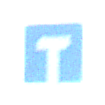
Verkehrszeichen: Sackgasse
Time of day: SunriseSunset
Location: Outdoor (Urban)
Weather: Clear
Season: NotSpecified
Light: Natural